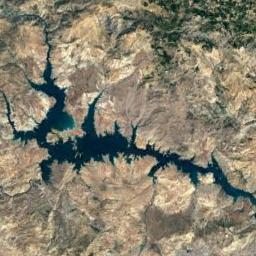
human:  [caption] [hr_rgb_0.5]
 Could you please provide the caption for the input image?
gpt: The lake with a winding bank lies in a rolling wasteland and the water is dark blue .

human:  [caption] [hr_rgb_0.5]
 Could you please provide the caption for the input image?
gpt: There are paths on both sides of the lake .

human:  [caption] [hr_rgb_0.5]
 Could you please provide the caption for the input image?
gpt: An irregularly shaped blue lake surrounded by khaki rocks .

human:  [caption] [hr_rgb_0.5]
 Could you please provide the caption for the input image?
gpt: The ground is uneven around the lake .

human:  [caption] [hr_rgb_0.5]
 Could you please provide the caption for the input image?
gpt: The blue lake is surrounded by a brown desert .